Question: How do you hide the tableView of TTTableViewController, while it's Loading?
It's kinda annoying to look at
Here is an example of what I mean..

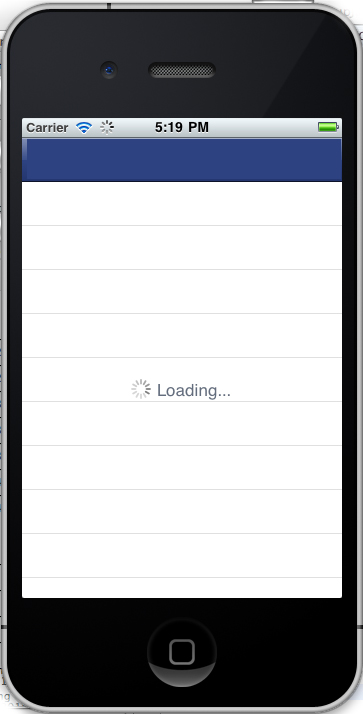
Answer: You could try and hide/show the table in the 'TTModelDelegate' methods:
'''
#pragma mark TTModelDelegate
- (void)modelDidStartLoad:(id<TTModel>)model {
[super modelDidStartLoad:model];
< HIDE TABLE>
}
- (void)modelDidFinishLoad:(id<TTModel>)model {
[super modelDidFinishLoad:model];
< SHOW TABLE>
}
- (void)model:(id<TTModel>)model didFailLoadWithError:(NSError*)error {
[super model:model didFailLoadWithError:error];
< HIDE/SHOW (?) TABLE>
}
'''